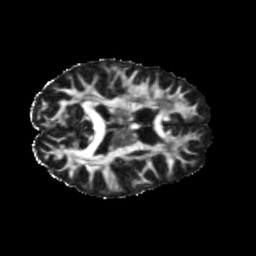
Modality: FA
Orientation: axial
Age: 35
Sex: female
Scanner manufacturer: siemens
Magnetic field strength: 3 T
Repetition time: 3.23 s
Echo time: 0.0892 s